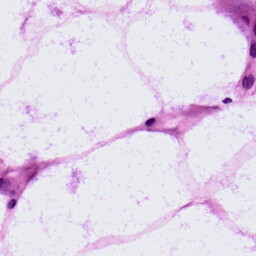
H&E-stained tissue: LymphNode